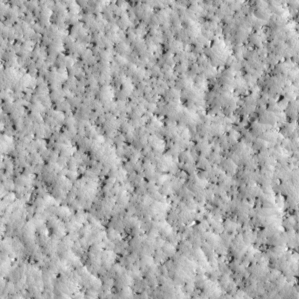
Label: non_frost